Field crop: tomato
Growth stage: 1
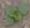
Species: solanum